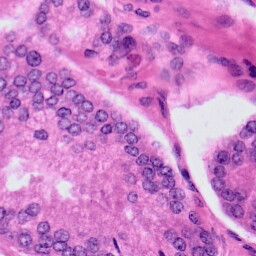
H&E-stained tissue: Prostate